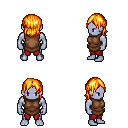
a pixel art fantasy rpg character, male body template, dark elf, purple skin, brown tunic, red pants, light blonde long bangs hairstyle, four views (front, back, left, right), 2x2 character sprite sheet, small pixel art, hard edges, no anti-aliasing